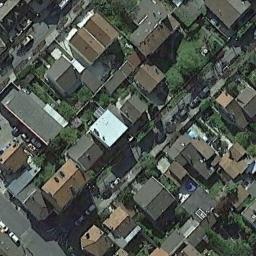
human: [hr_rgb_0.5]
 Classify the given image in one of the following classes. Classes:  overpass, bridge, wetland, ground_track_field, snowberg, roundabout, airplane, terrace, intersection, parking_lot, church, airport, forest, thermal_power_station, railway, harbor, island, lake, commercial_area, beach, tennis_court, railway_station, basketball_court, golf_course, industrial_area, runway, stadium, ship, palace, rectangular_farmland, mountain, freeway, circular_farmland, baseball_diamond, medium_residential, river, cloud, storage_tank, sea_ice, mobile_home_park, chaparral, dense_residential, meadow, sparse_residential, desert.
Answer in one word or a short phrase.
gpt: dense_residential